Question: I'm creating a UITableViewController in code and pushing it on top of the navigation stack.
It's table view is intended to just show a simple list of text items.
I need to add some contentInset to my table view which I add in the init method of my UITableViewController
'''
self.tableView.contentInset = UIEdgeInsetsMake(7.0f, 5.0f, 7.0f, 5.0f);
'''
However, when I load the table view it seems the left and right contentInset have actually stretched the width of my table view by 10. I'm now seeing a small horizontal scrollable area. I don't want any sort of horizontal scrolling on my table view. If I remove the contentInset code, my table view behaves plainly i.e. simply provides for vertical scrolling. How I can keep just like that but with my contentInset in place? I tried reducing my contentSize.width by 10 in viewWillAppear, it had no effect.
This seems to be a duplicate but with no acceptable answer: <URL>
In the mock I have marked the desired contentInset with dashed line ---

Thanks.
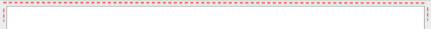
Answer: I ended up setting just the top and bottom insets. To achieve the left and right inset look and feel, I created custom cell as wide as the screen. But the actual cell content was restricted to a slightly narrower subview within the custom cell. Thus, there was space leftover on the left and right of the subview.